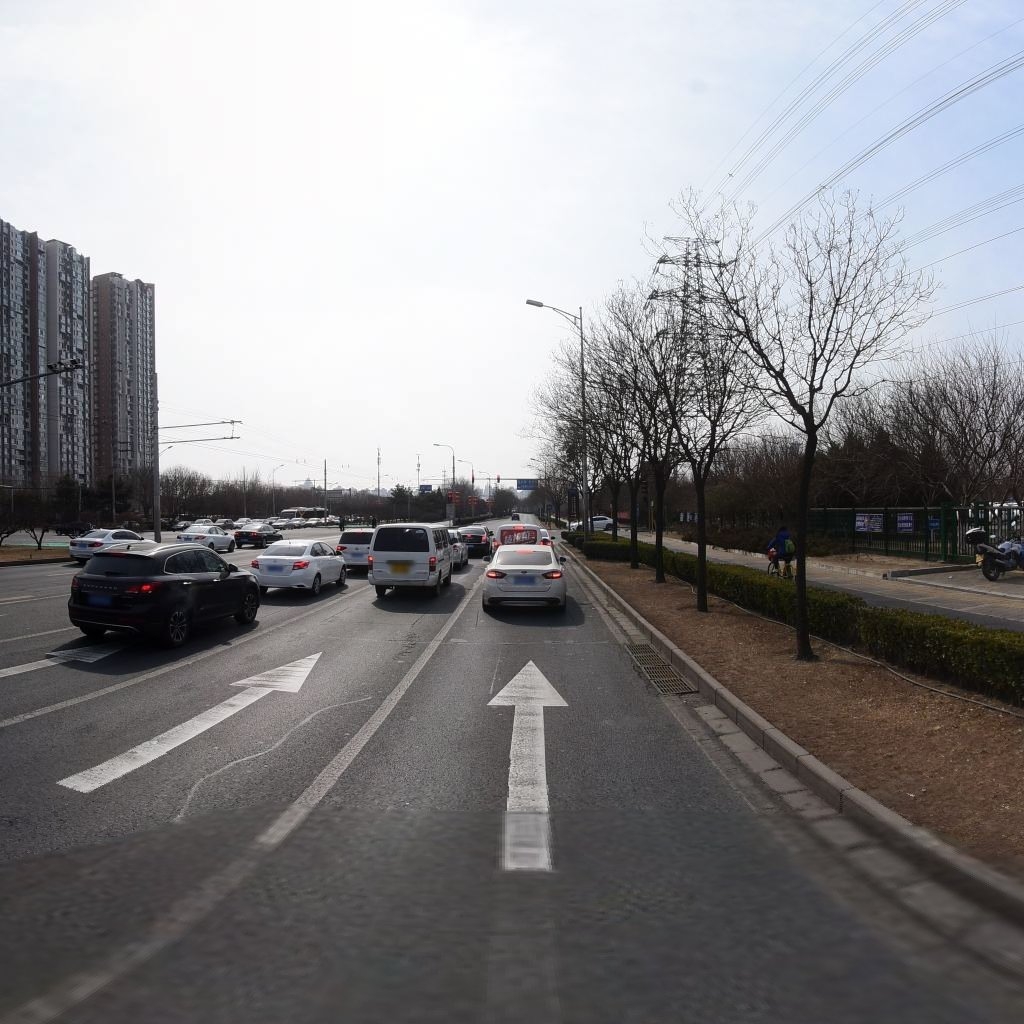
Region: Chaoyang
Road damage annotations: transverse patch, longitudinal patch, longitudinal patch, longitudinal crack, longitudinal crack